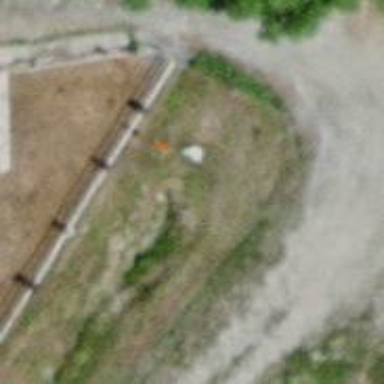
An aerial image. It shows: View of pole with roofed pipeline marker.